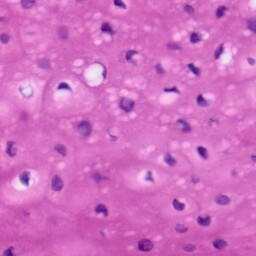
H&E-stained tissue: Tonsil